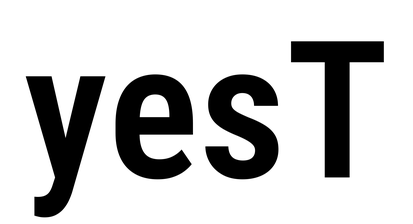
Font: Roboto_Condensed_SemiBold